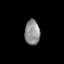
Tissue: lung
Cell type: T cells
Senescence score: 0.228
Nuclear area (px): 376
Mean DAPI intensity: 140.582